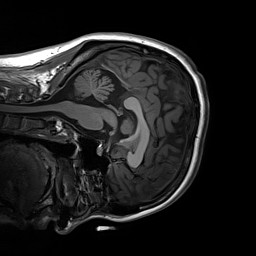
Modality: T1w
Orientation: sagittal
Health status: healthy
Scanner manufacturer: siemens
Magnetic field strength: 3 T
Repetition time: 2.3 s
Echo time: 0.00236 s